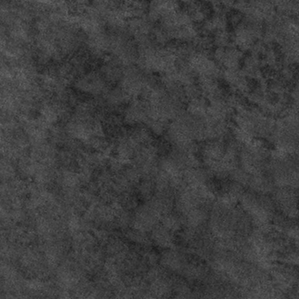
Label: frost